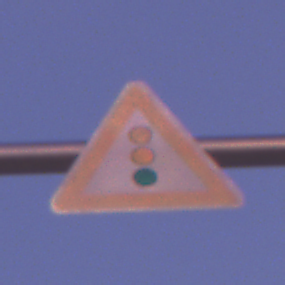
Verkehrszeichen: Lichtzeichenanlage
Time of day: Dawn
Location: Outdoor (Nature)
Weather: PartlyCloudy
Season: NotSpecified
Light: Natural